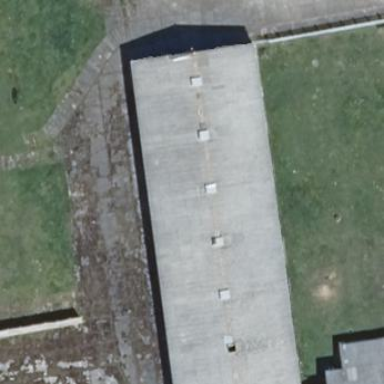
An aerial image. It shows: Building with gabled roof oriented along its structure. The roof is colored grey.